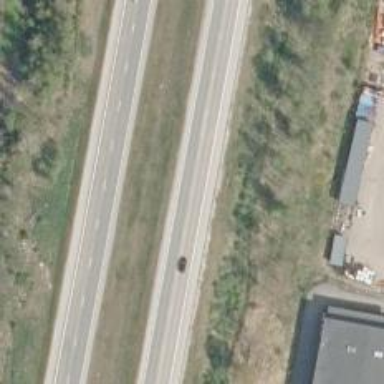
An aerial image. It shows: Asphalt motorway.